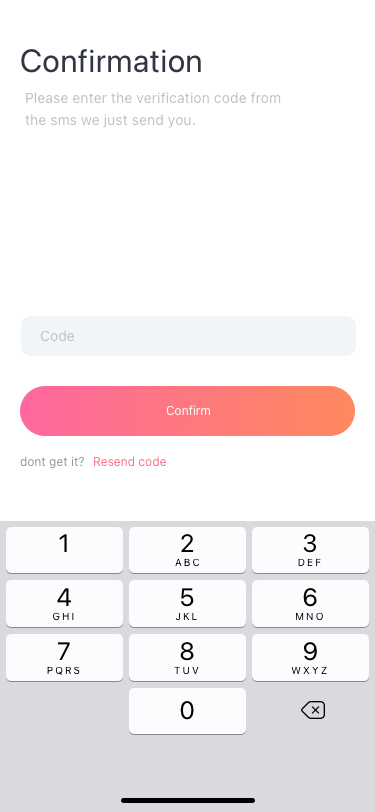
Text in this UI design:
dont get it?
Resend code
Please enter the verification code from the sms we just send you.
Confirmation